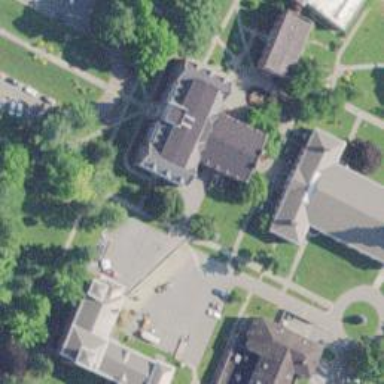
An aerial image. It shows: College building.